Question: I want to display slider like control with Database values, Like below image.

Is there any control available for this? and How can I make this,
Database values will between 1-100. I have no idea from where to start
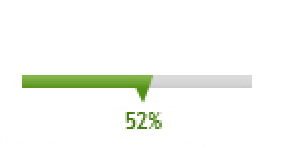
Answer: You can try learning about System.drawing and make your own control, i have done this in the past when i made a custom progress bar, I used <URL> tutorial on YouTube and it might help you as well.
Also with making your own control you can change anything, get creative.